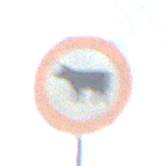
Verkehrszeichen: VerbotViehtrieb
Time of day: Midday
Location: Outdoor (Nature)
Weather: PartlyCloudy
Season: NotSpecified
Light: Natural